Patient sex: M
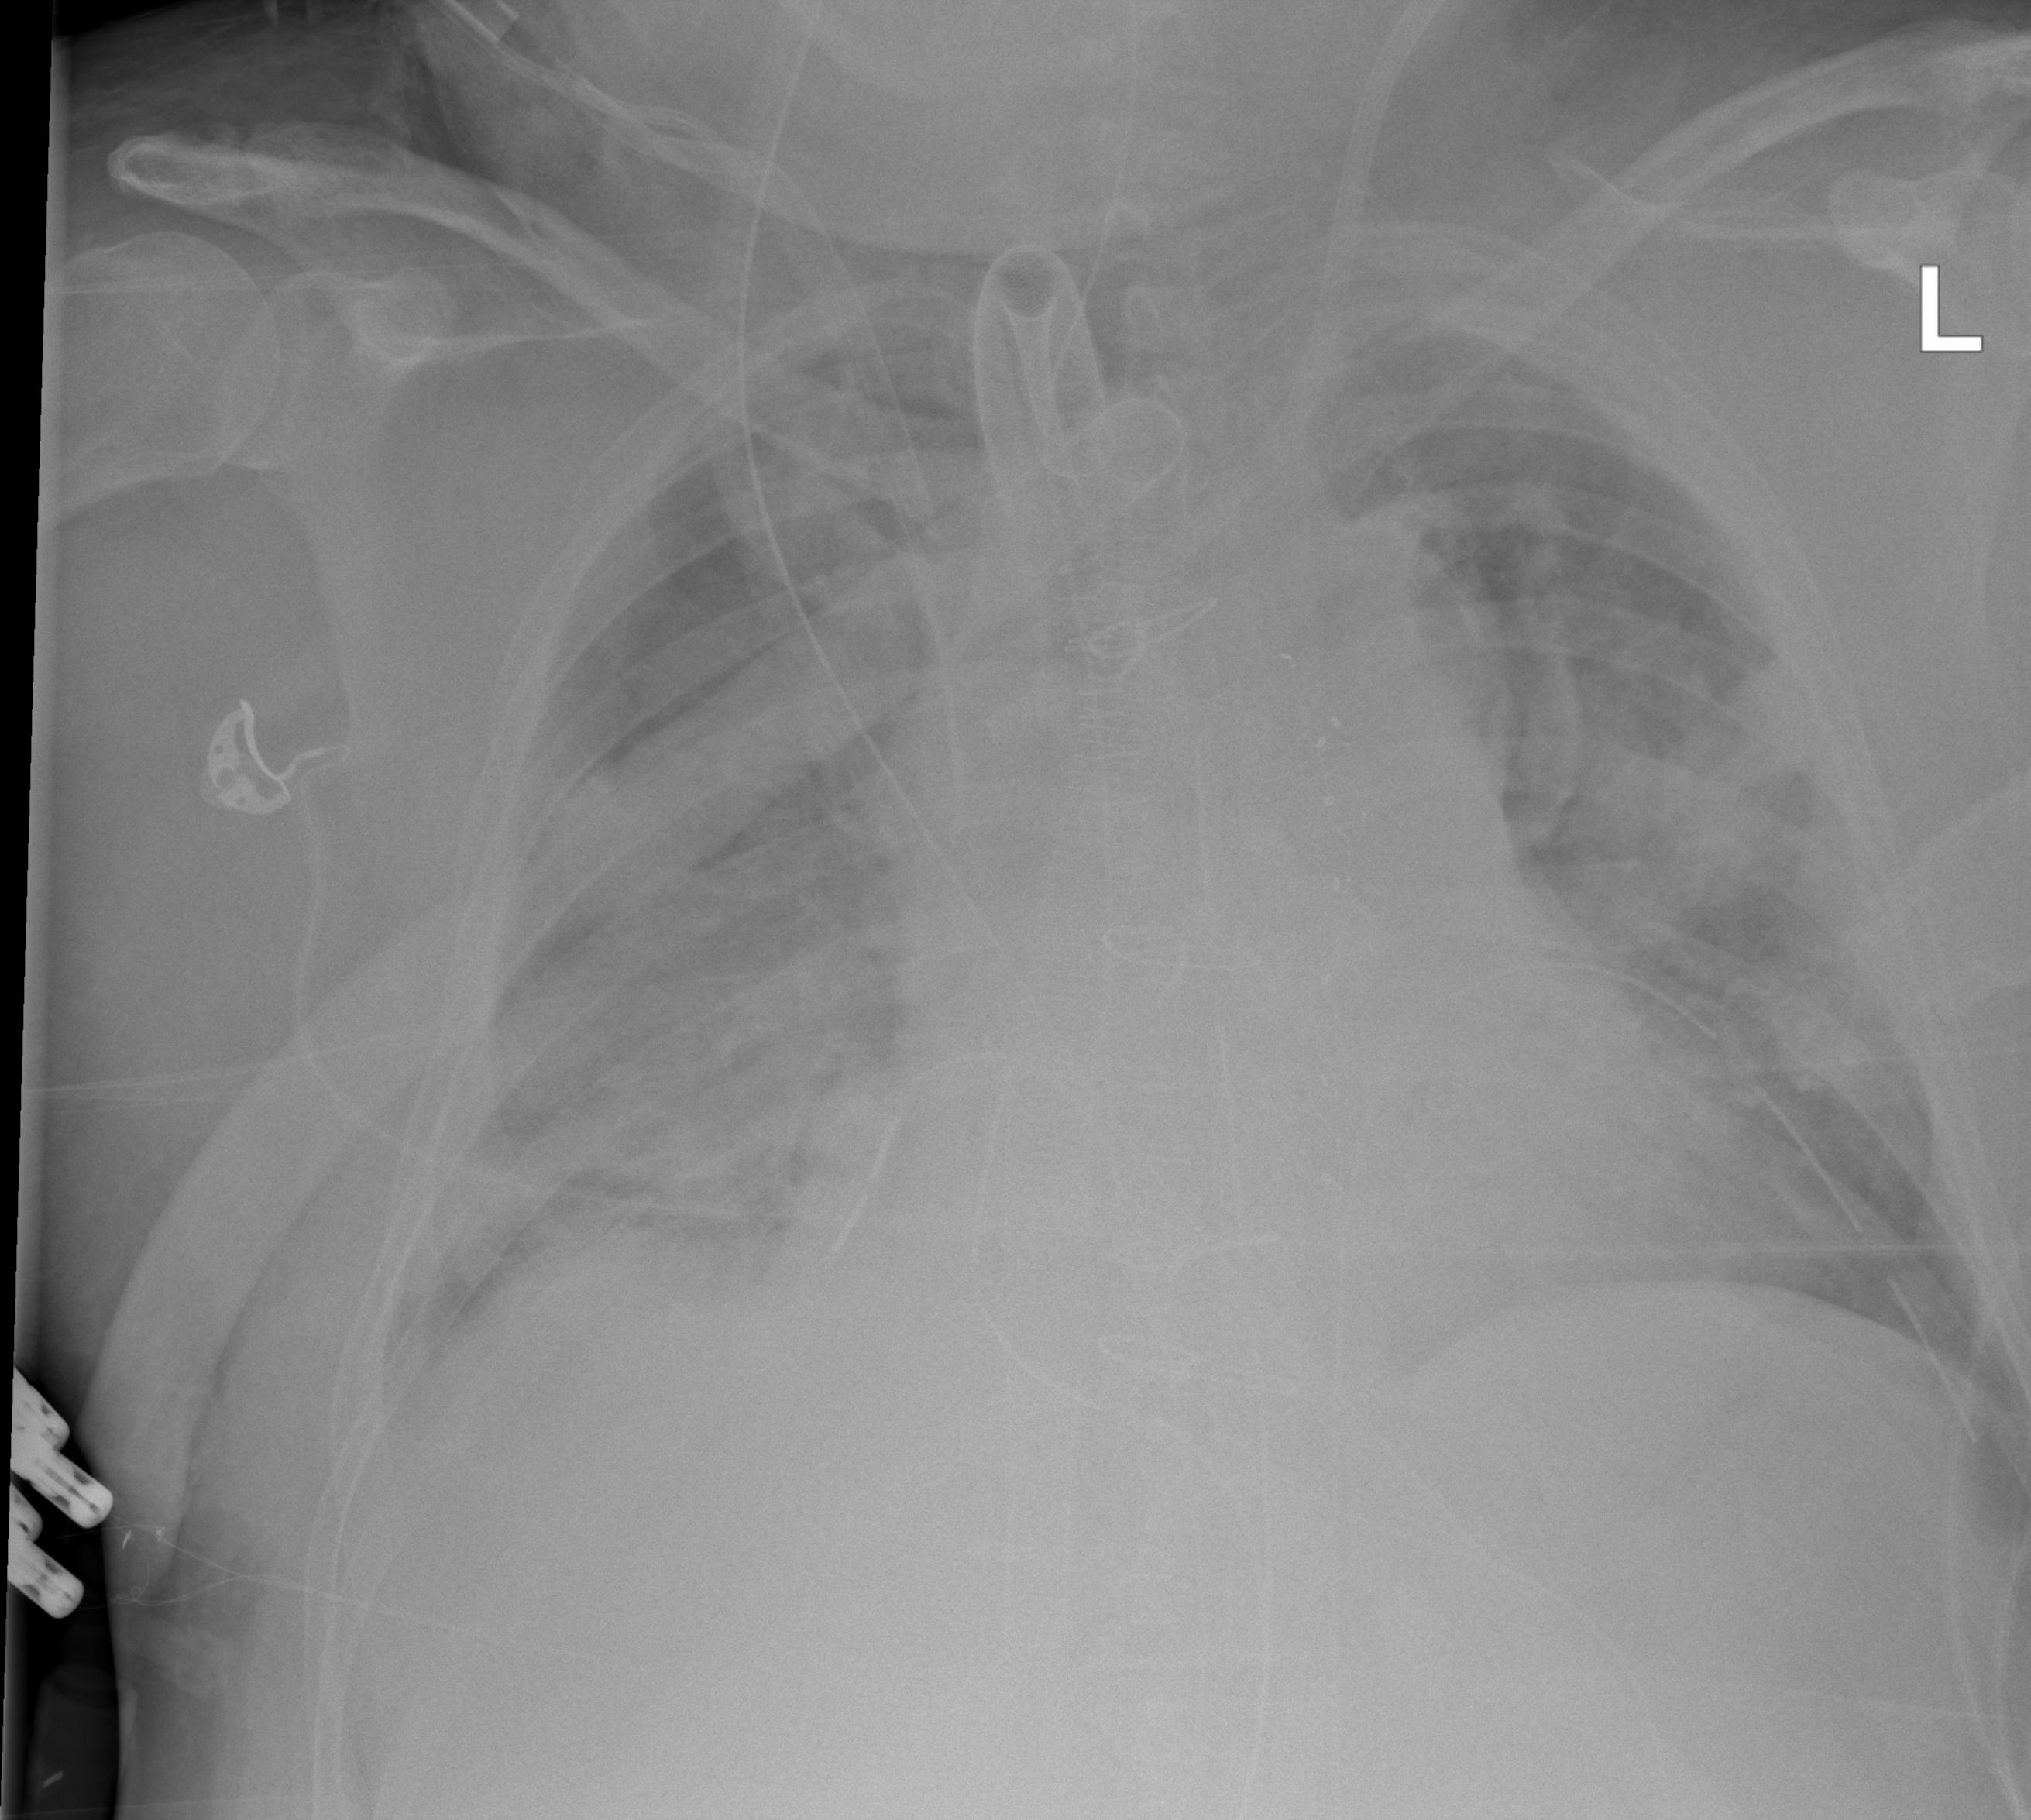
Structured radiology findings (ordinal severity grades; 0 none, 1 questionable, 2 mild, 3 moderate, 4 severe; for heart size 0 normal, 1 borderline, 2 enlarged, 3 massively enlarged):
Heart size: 1
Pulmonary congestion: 3
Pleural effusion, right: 2
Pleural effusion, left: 0
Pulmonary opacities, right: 3
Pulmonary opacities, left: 3
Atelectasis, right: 3
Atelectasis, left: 3